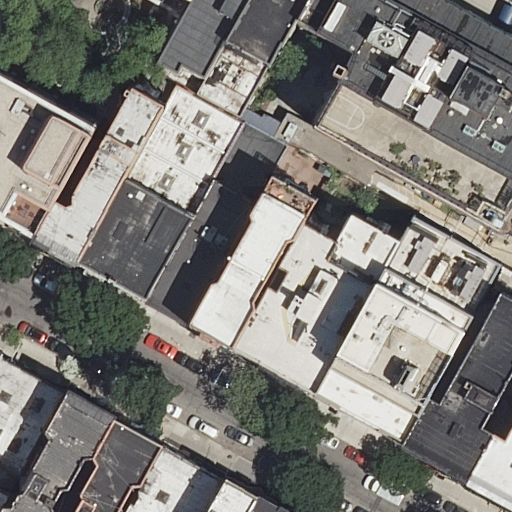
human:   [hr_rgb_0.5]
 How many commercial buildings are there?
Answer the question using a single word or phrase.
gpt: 0

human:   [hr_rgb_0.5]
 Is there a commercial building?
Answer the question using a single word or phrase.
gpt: no

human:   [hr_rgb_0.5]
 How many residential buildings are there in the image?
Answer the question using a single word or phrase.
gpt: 21

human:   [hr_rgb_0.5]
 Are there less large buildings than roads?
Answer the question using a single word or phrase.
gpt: no

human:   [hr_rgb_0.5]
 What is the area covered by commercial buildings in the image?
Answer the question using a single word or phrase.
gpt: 0m2

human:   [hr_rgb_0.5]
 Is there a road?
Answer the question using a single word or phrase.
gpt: yes

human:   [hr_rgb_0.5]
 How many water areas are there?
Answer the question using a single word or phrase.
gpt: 0

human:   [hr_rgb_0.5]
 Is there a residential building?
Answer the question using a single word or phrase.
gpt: yes

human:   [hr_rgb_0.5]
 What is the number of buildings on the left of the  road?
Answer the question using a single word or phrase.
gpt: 9

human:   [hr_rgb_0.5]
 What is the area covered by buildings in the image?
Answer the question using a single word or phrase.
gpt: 6938m2

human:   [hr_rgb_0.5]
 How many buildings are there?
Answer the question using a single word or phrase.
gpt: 21

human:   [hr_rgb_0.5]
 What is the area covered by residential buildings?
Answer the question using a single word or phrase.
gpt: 6938m2

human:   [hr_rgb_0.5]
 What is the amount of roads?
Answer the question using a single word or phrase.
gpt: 1

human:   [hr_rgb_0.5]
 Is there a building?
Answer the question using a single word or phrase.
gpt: yes

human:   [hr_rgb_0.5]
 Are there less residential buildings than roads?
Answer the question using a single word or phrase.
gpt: no

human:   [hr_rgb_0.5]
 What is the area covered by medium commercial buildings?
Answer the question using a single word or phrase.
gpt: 0m2

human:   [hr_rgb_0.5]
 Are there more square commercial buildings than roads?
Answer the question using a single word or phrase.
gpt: no

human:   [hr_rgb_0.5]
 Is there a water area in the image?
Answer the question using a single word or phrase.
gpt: no

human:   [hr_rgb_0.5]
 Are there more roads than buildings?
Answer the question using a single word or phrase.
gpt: no

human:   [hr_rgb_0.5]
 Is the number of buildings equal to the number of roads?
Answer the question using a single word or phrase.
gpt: no

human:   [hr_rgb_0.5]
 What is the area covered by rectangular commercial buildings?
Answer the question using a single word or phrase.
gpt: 0m2

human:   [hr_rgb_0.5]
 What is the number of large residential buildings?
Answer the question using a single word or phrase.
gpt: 3

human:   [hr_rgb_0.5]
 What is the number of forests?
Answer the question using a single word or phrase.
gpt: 0

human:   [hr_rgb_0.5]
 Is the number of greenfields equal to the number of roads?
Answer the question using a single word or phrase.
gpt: no

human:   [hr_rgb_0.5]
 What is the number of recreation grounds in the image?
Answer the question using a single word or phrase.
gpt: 0

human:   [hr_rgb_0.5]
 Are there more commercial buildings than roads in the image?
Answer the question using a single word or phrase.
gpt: no

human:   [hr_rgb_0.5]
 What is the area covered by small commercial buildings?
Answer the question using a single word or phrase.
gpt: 0m2

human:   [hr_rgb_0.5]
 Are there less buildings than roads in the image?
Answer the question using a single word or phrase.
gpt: no

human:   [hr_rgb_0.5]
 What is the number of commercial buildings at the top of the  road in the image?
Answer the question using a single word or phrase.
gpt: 0

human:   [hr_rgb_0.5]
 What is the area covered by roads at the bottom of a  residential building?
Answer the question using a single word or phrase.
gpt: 0m2

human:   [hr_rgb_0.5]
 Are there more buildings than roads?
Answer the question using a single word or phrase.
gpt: yes

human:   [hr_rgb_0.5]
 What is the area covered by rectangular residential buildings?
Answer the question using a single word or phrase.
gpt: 1848m2

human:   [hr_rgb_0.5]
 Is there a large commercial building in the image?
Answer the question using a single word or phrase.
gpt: no

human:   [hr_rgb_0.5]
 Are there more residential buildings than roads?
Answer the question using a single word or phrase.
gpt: yes

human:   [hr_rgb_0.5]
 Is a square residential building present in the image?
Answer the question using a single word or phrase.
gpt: no

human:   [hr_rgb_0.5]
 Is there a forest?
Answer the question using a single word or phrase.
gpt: no

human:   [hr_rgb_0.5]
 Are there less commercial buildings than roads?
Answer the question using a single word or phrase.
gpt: yes

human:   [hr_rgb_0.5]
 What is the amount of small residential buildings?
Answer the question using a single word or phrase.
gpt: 3

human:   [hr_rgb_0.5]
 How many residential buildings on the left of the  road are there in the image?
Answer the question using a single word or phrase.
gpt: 9

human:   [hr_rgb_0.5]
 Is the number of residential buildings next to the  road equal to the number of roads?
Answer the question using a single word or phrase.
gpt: no

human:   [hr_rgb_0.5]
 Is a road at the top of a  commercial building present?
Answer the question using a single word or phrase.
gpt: no

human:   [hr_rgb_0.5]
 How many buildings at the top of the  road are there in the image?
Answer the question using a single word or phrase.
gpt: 12

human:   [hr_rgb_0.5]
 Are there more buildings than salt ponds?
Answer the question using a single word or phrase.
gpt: yes

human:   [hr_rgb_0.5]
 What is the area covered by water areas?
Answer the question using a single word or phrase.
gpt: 0m2

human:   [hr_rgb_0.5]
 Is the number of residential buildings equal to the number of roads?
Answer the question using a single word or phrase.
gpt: no

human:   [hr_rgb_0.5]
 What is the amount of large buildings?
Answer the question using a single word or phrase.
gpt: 3

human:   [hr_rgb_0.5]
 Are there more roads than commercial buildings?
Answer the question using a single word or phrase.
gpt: yes

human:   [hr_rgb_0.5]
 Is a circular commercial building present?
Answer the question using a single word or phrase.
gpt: no

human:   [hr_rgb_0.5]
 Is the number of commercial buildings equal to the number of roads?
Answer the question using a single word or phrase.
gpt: no

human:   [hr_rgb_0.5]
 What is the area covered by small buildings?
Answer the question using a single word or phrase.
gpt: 115m2

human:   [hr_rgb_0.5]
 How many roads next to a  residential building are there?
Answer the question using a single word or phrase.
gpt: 1

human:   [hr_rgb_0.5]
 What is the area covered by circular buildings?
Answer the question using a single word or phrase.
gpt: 0m2

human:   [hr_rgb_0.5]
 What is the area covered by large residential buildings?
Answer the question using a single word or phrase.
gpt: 2515m2

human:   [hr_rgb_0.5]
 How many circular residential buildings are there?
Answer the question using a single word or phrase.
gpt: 0

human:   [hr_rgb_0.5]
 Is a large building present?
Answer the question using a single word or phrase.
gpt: yes

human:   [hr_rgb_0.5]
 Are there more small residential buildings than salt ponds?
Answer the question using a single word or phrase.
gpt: yes

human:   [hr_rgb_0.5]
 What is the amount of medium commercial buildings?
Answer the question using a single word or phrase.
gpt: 0

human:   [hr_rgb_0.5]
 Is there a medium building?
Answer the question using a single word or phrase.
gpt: yes

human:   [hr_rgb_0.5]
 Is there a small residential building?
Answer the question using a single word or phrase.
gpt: yes

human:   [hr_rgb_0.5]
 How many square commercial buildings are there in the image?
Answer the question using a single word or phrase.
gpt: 0

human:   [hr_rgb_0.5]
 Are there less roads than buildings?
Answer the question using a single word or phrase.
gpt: yes

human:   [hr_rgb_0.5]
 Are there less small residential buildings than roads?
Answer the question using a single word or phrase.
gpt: no

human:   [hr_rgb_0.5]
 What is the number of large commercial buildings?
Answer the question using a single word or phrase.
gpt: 0

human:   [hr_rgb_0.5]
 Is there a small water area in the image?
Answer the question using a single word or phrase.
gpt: no